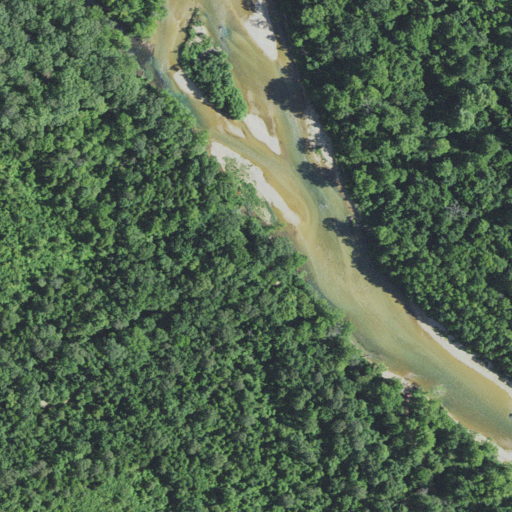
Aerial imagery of valley in Missouri named Dry Hollow containing deciduous forest, mixed forest, open water, open development, herbaceous wetlands, evergreen forest, and woody wetlands